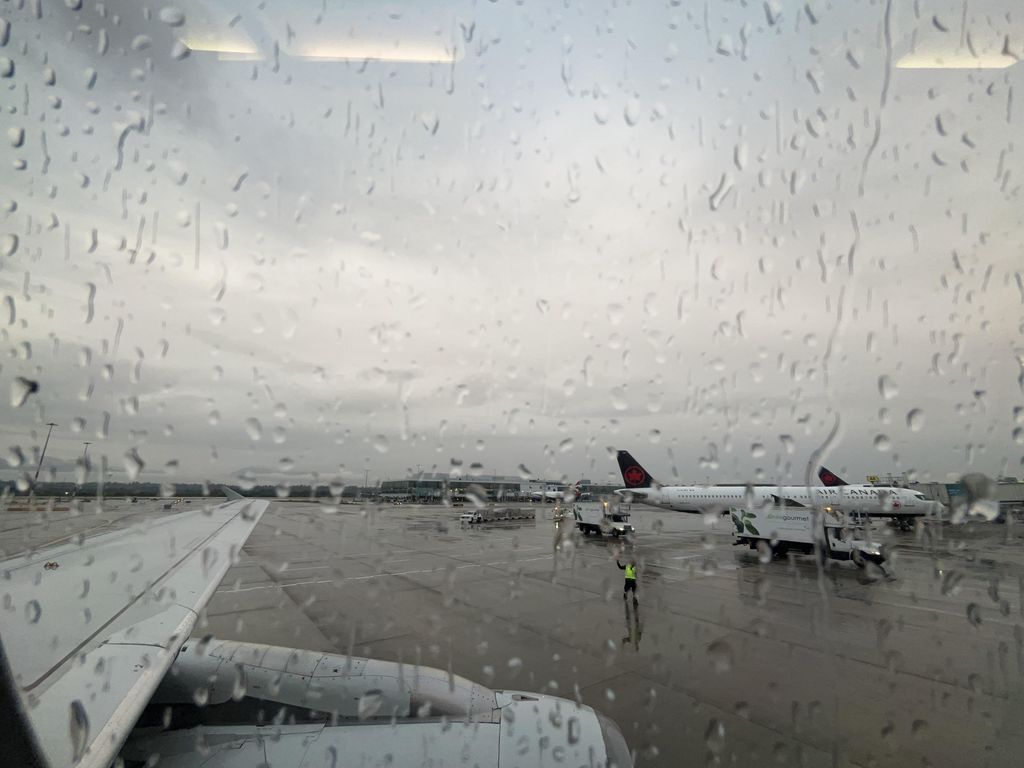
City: vancouver